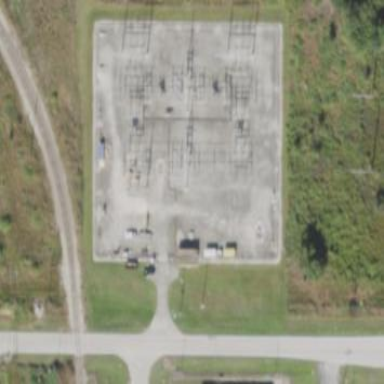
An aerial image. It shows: Switching substation.